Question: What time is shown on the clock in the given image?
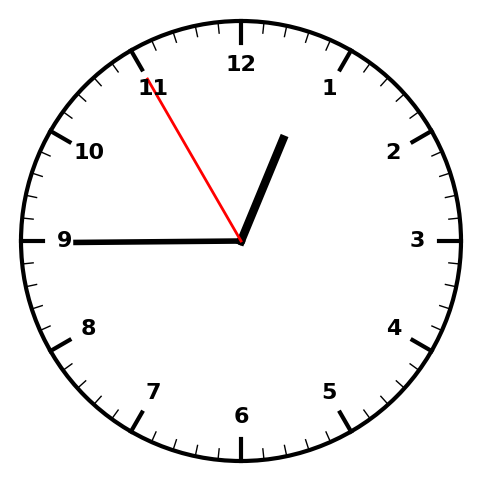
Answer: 12:44:55